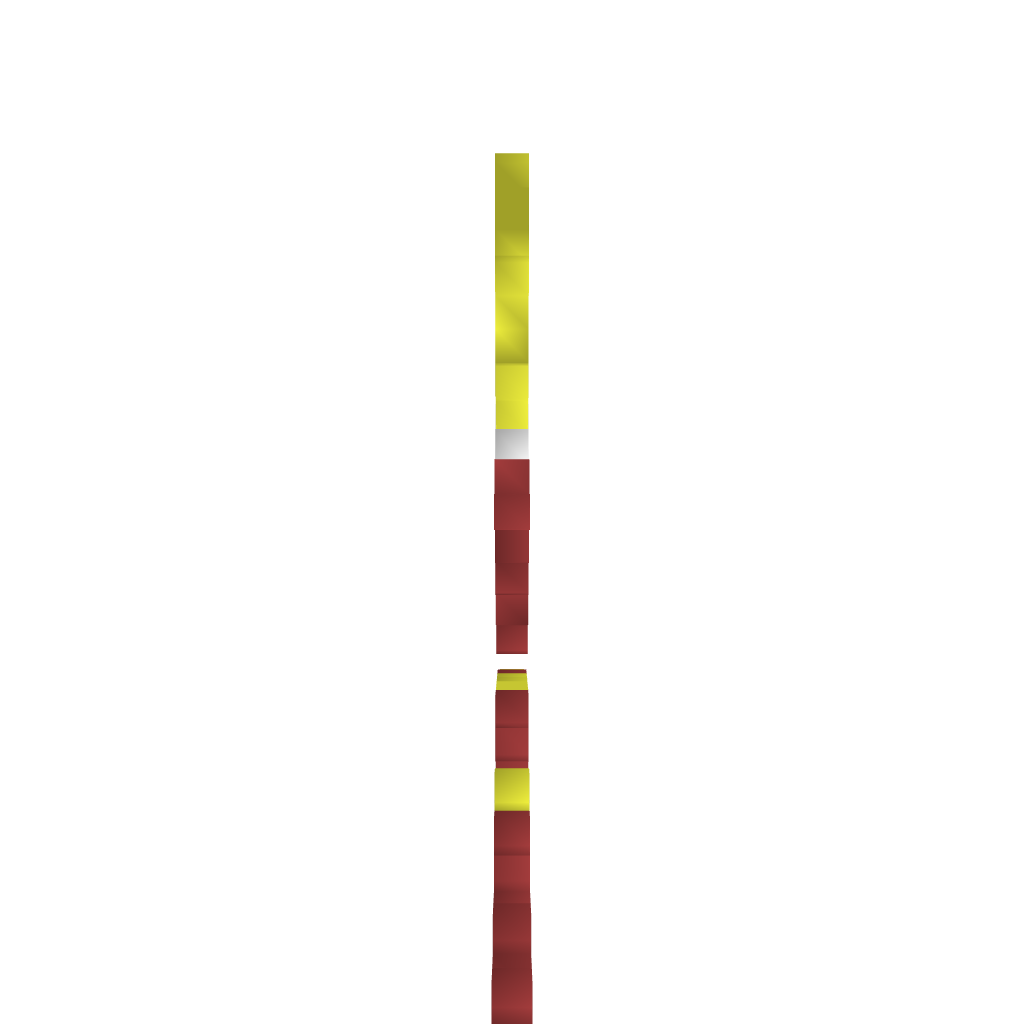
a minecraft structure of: Quickman (ErnieCIII) bad low quality